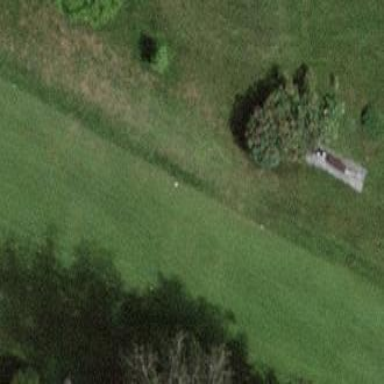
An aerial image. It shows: Golf tee on grassy land.